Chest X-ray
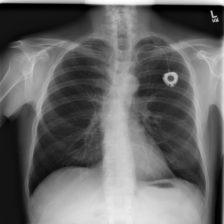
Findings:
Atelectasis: negative
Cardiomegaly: negative
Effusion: negative
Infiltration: negative
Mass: negative
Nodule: negative
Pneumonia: negative
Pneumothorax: negative
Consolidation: negative
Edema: negative
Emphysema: negative
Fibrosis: negative
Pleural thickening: negative
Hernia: negative